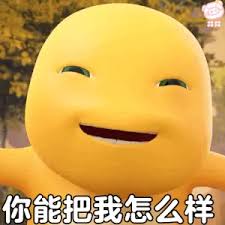
Label: nailong